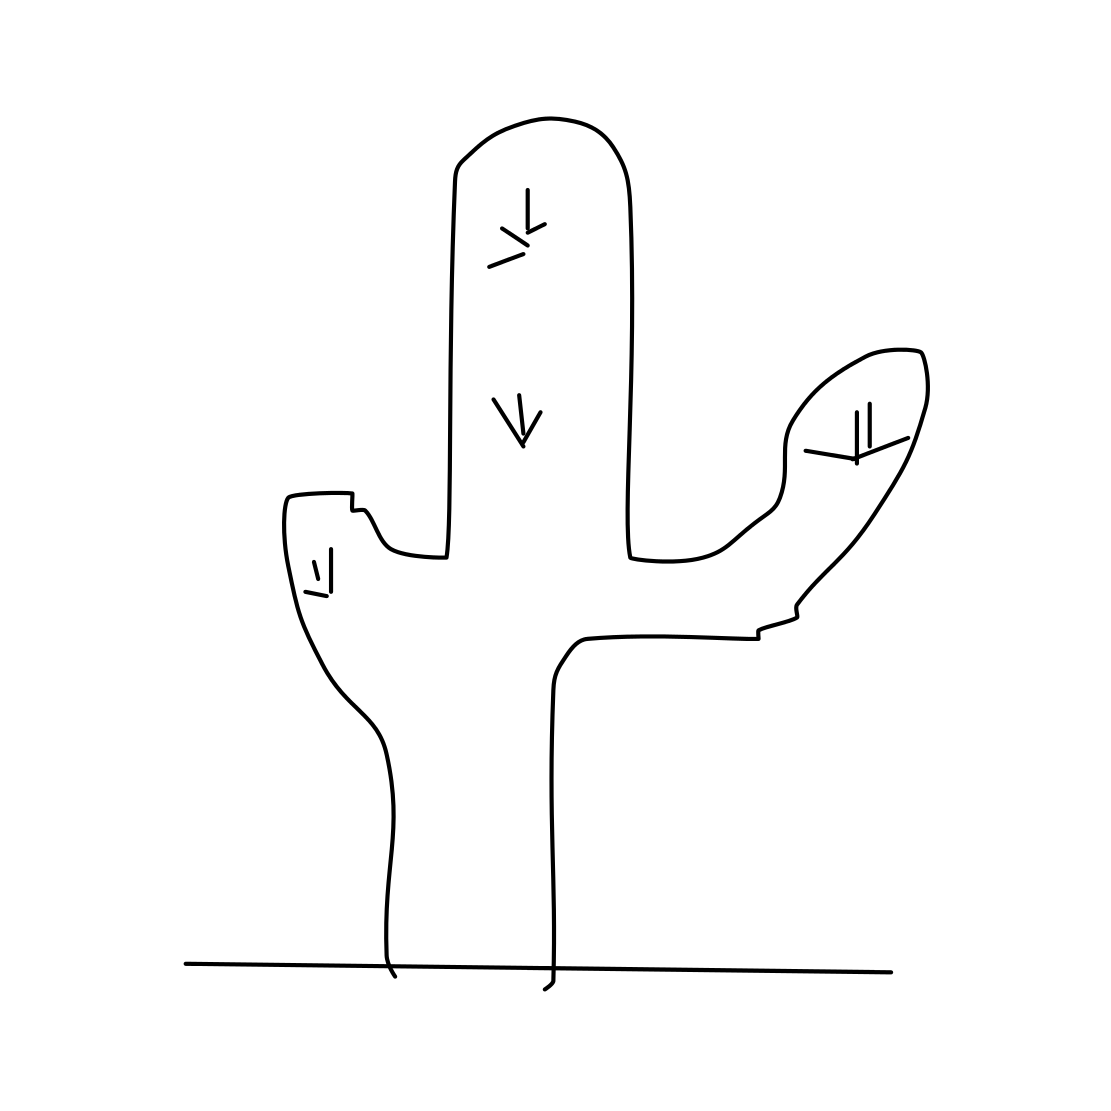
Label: cactus